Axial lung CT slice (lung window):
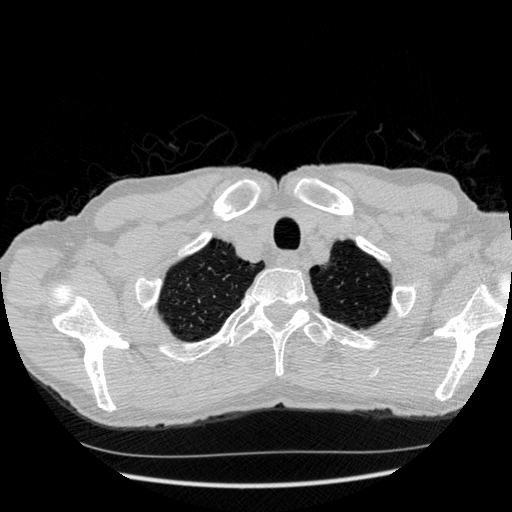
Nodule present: no